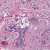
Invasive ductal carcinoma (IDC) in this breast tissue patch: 1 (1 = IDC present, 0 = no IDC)